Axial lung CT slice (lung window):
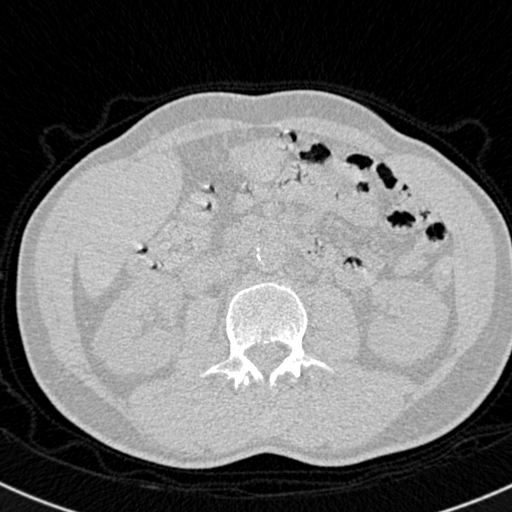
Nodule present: no